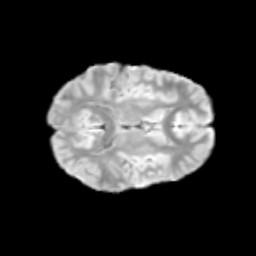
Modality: T2w
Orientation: axial
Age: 9
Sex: male
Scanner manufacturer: siemens
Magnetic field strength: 3 T
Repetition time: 3.8 s
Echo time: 0.07 s